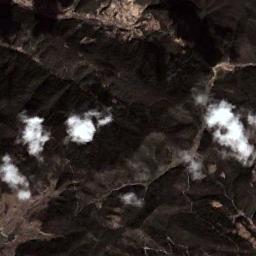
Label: cloud